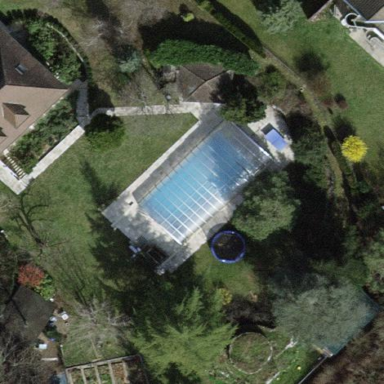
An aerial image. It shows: Swimming pool located in leisure land.